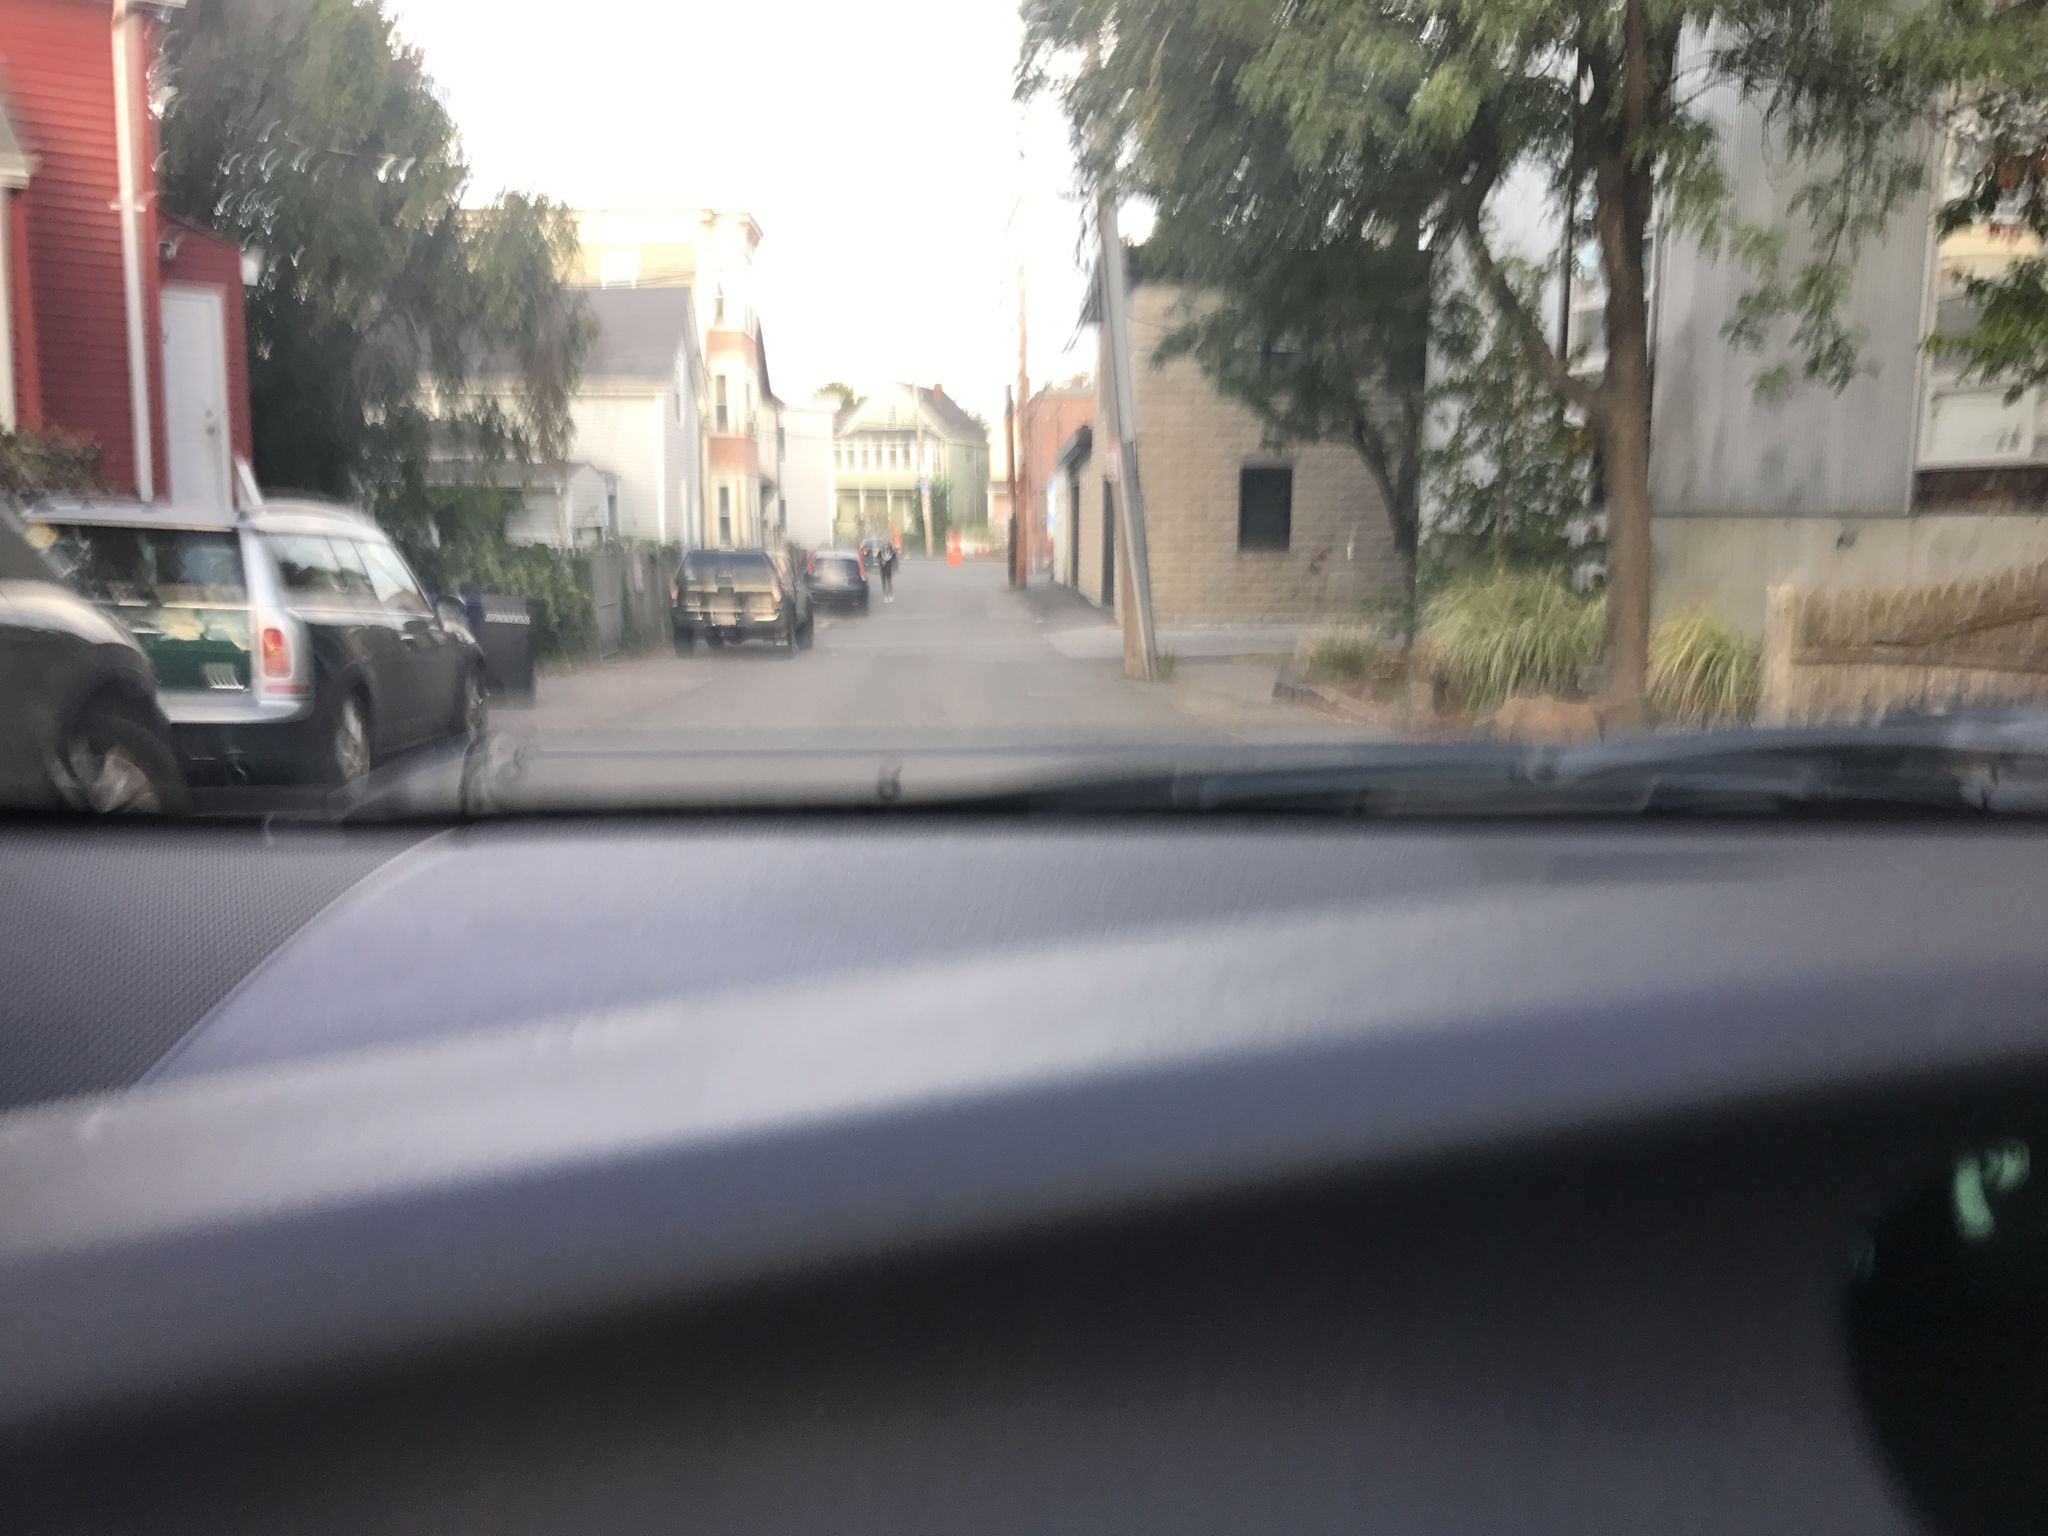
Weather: clear
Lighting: day
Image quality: slightly poor
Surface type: driving surface
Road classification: footway
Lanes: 1
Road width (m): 7.9
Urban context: urban centre
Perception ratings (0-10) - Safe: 6.09, Lively: 7.44, Beautiful: 7.35, Boring: 7.67, Depressing: 3.8, Wealthy: 3.61